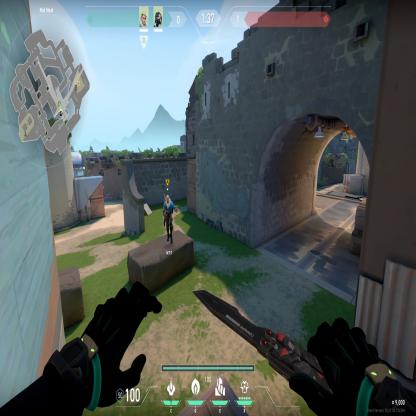
Label: teammate